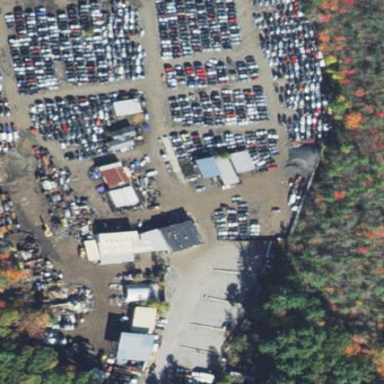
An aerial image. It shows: Scrap yard situated in industrial area.